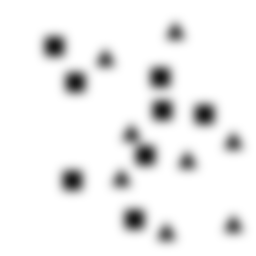
Squares: 8
Triangles: 8
Stars: 0
Total shapes: 16